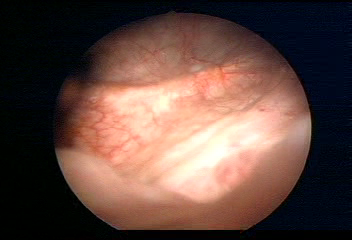
Modality: WLC
Class: Normal mucosa
Bladder cancer association: No